Interaction volume radius: 5 \u00c5
Interaction volume height: 15 \u00c5
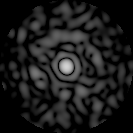
Disorder parameter: 0.8685